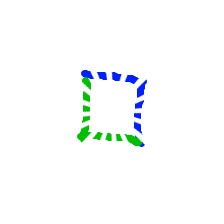
Shape: square